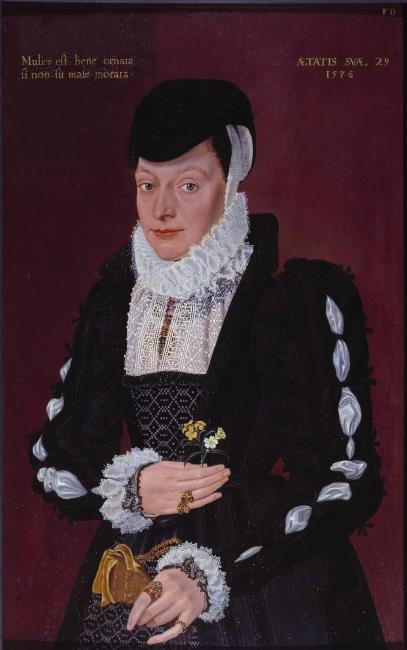
Title: Portrait of a lady
Artist: Anoniem (Groot-Brittannië) 1576 gedateerd
Earliest date: 1576
Latest date: 1576
Genre: painting
Iconography: Gloves
Keywords: portrait, half-length, head to the left, body facing left, facing front, glove/gloves in hand, flower in the hand, finger ring, collar